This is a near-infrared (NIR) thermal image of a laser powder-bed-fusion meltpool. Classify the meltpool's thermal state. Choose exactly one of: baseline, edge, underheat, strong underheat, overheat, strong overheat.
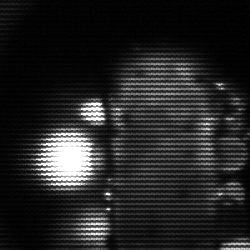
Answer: strong underheat